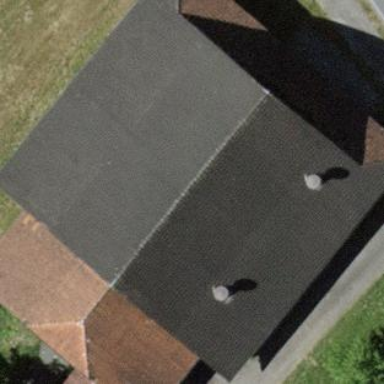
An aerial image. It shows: Farm building.